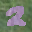
Label: 2